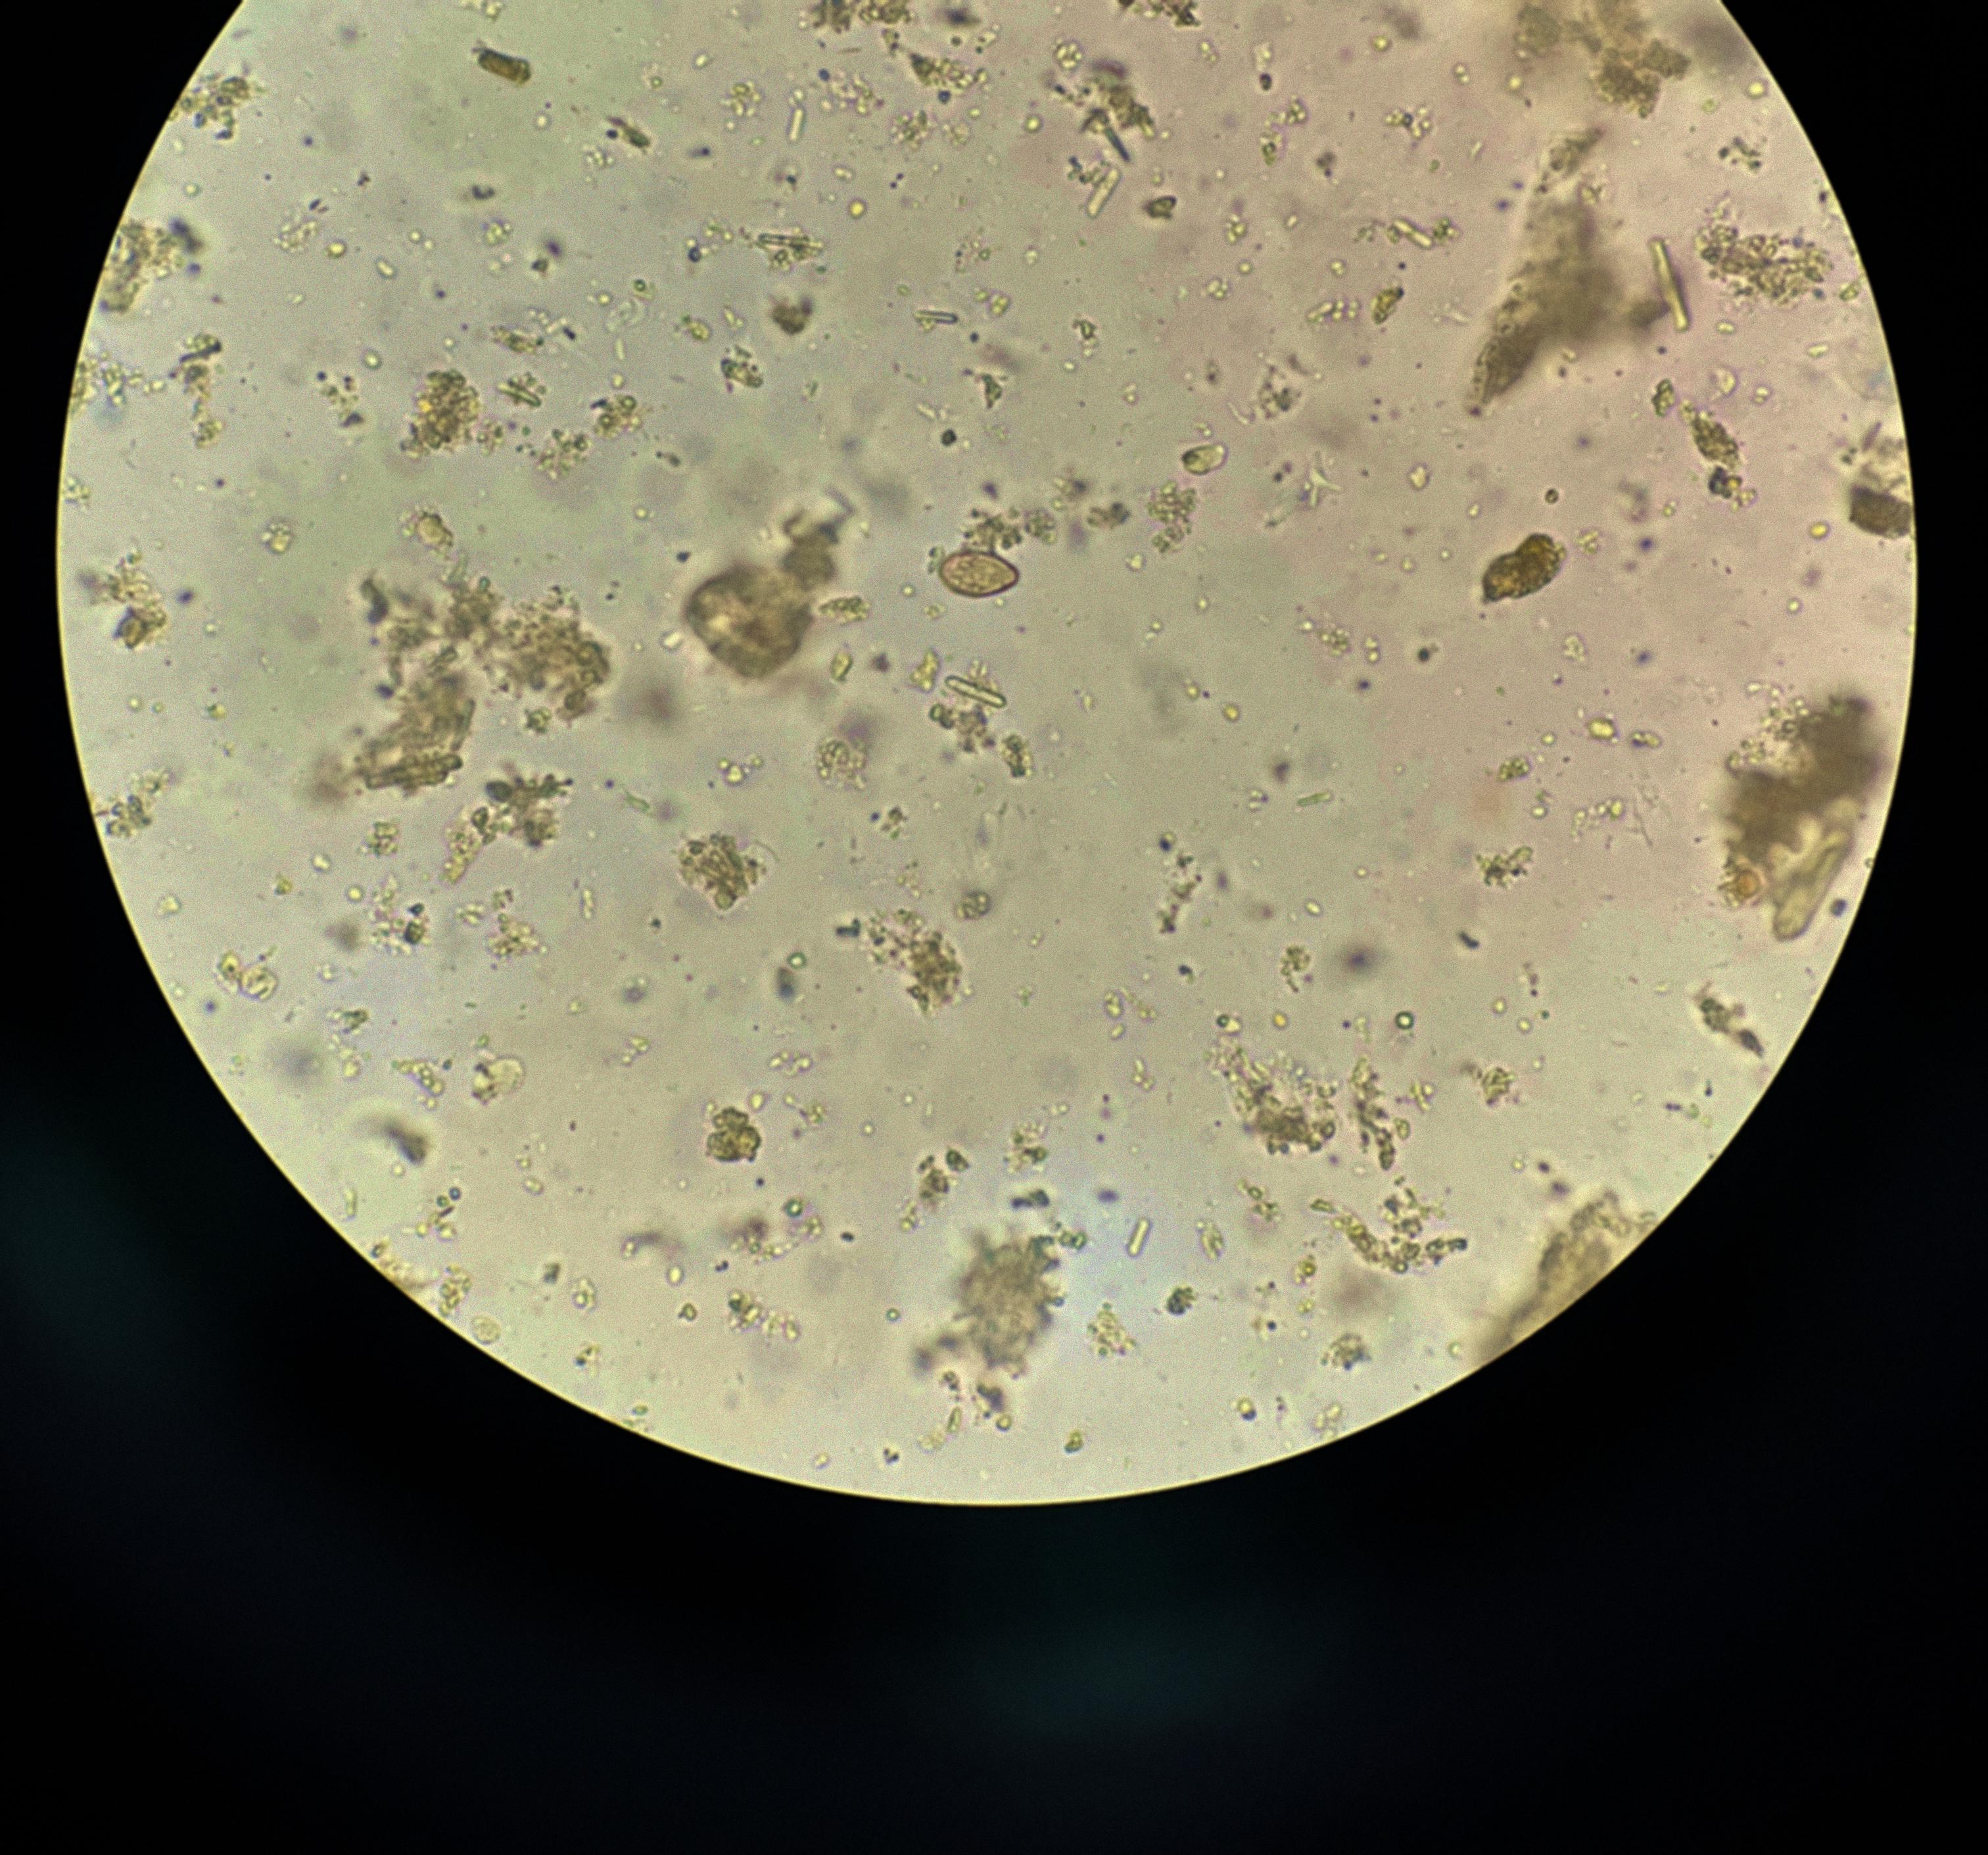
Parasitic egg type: Opisthorchis viverrine